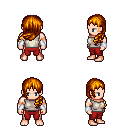
a pixel art fantasy rpg character, male body template, human, light skin, white sleeveless shirt, red pants, dark blonde left-swept hairstyle, white cloth bracers, four views (front, back, left, right), 2x2 character sprite sheet, small pixel art, hard edges, no anti-aliasing